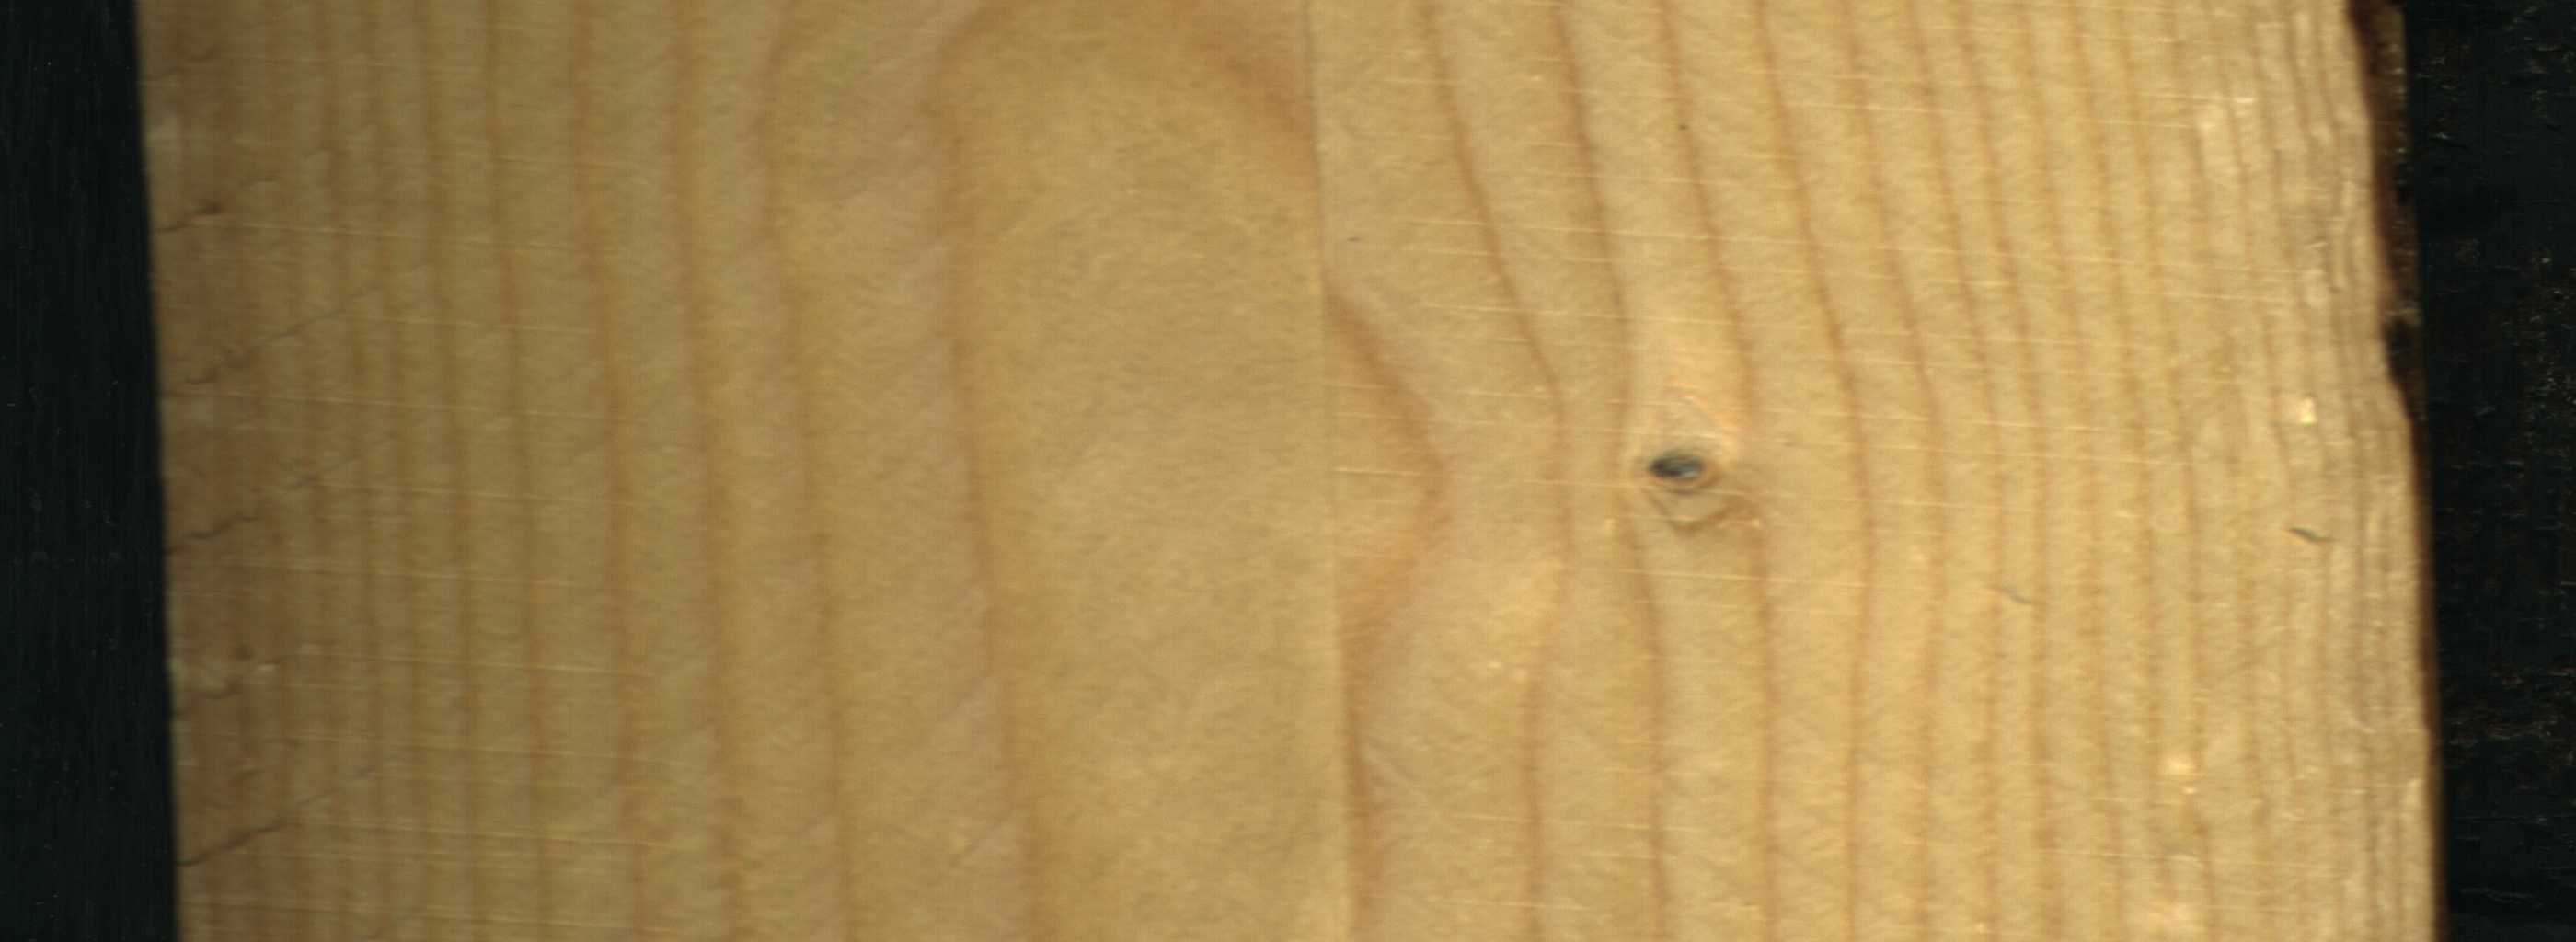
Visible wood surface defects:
resin
Live_Knot